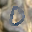
Label: 0